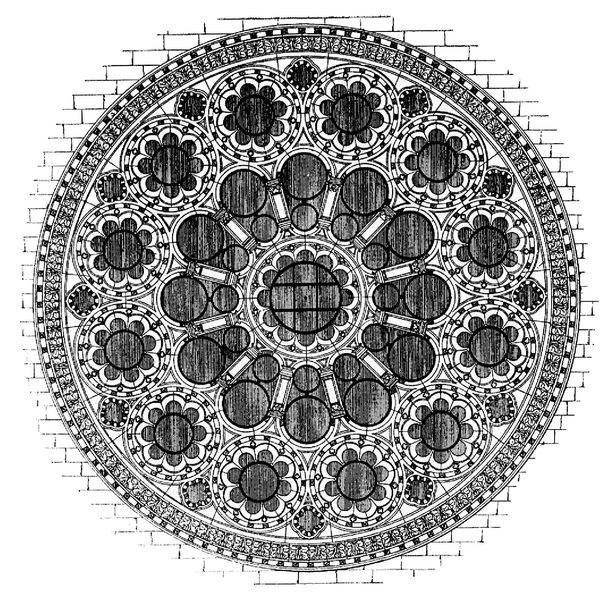
Titel: Villard de Honnecourt, Musterbuch
Künstler: Villard de Honnecourt
Schlagwörter: blumen, fenster, grau, licht, schwarz, skizze, weiss, zeichnung, blüten, muster, ornament, wand, architektur, steine, kirche, decke, innen, gotik, kreis, rund, fassade, studie, mauer, klein, romantik, detail, symmetrie, ornamente, uhr, striche, außen, rundfenster, dom, mauerwerk, symmetrisch, schwarzweiss, kreise, bleistift, entwurf, kathedrale, säulchen, organisch, geometrisch, rosette, mandala, wiederholung, rosetten, masswerk, kirchenfenster, achtpass, 12, 8-pass, kirchenfenszer